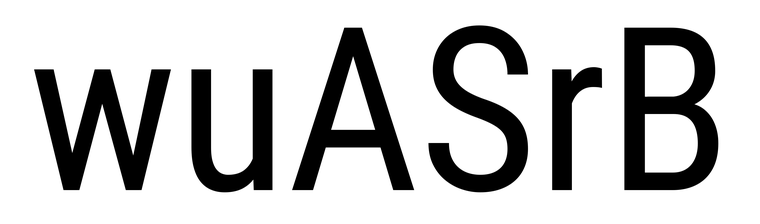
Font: Roboto_Condensed_Regular